Question: Im trying to work with a baseline grid of font-size:12px & line height:18px.
Most things seems to line up ok, except the H tags. The h2 tag in particular ends up with the baseline guide running through the middle of it.
This is my first shot at trying to build a website based on this so im not sure if its meant to be like that as the margins for them still allow everything else to fall into place, but the headings don't appear as i expected.
Screen shot of the result:
CSS
'''
/* reset.css */
html {margin:0;padding:0;border:0;}
body, div, span, object, iframe, h1, h2, h3, h4, h5, h6, p, blockquote, pre, a, abbr, acronym, address, code, del, dfn, em, img, q, dl, dt, dd, ol, ul, li, fieldset, form, label, legend, table, caption, tbody, tfoot, thead, tr, th, td, article, aside, dialog, figure, footer, header, hgroup, nav, section {margin:0;padding:0;border:0;font-size:100%;font:inherit;vertical-align:baseline;}
article, aside, details, figcaption, figure, dialog, footer, header, hgroup, menu, nav, section {display:block;}
body {line-height:1.5;background:white;}
table {border-collapse:separate;border-spacing:0;}
caption, th, td {text-align:left;font-weight:normal;float:none !important;}
table, th, td {vertical-align:middle;}
blockquote:before, blockquote:after, q:before, q:after {content:'';}
blockquote, q {quotes:"" "";}
a img {border:none;}
:focus {outline:0;}
/* typography.css */
html {font-size:100.01%;}
body {font-size:75%;color:#444;font-family:"Helvetica Neue", Arial, Helvetica, sans-serif;background: url("../images/gridbg.gif") repeat scroll 0 0 #FFFFFF;}
h1, h2, h3, h4, h5, h6 {font-weight:normal;color:#111;}
h1 {font-size:3em;line-height:1;margin-bottom:0.5em;}
h2 {font-size:2em;margin-bottom:0.75em;}
h3 {font-size:1.5em;line-height:1;margin-bottom:1em;}
h4 {font-size:1.2em;line-height:1.25;margin-bottom:1.25em;}
h5 {font-size:1em;font-weight:bold;margin-bottom:1.5em;}
h6 {font-size:1em;font-weight:bold;}
h1 img, h2 img, h3 img, h4 img, h5 img, h6 img {margin:0;}
'''
HTML
'''
<h1>Welcome</h1>
<p>
Feel free to select a few different date/time combinations in order of preference.
This makes it easier for us to accomodate you when it is busy.
If your prefered slot is unavailable we will contact you to confirm whether you would like to use one of the alternatives you had previously specified.
</p>
<p>
Feel free to select a few different date/time combinations in order of preference.
This makes it easier for us to accomodate you when it is busy.
If your prefered slot is unavailable we will contact you to confirm whether you would like to use one of the alternatives you had previously specified.
</p>
<h2>Welcome</h2>
<p>
Feel free to select a few different date/time combinations in order of preference.
This makes it easier for us to accomodate you when it is busy.
If your prefered slot is unavailable we will contact you to confirm whether you would like to use one of the alternatives you had previously specified.
</p>
<h3>Welcome</h3>
<p>
Feel free to select a few different date/time combinations in order of preference.
This makes it easier for us to accomodate you when it is busy.
If your prefered slot is unavailable we will contact you to confirm whether you would like to use one of the alternatives you had previously specified.
</p>
'''
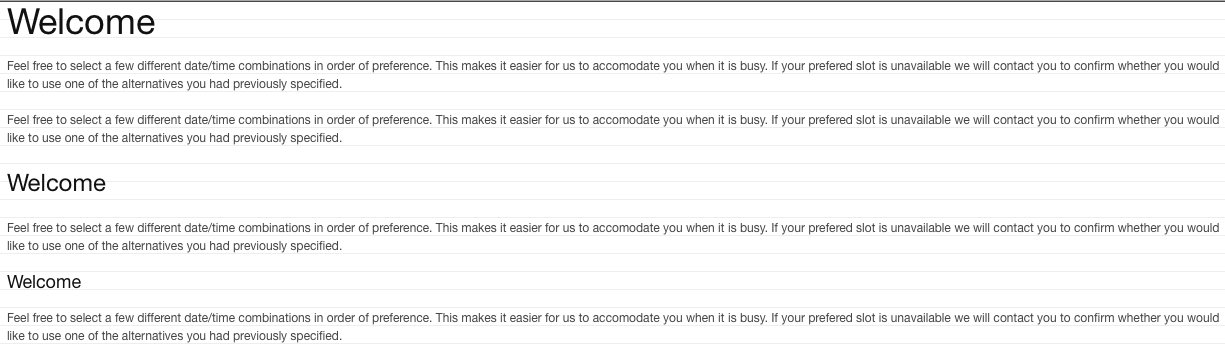
Answer: The vertical interval of the baseline grid is '18px'. The height of 'h1' is '3em', and '2em' for 'h2'. '3em' means <URL>, thus 3*12px='36px'. Thus grids run through those tags.
The baseline grid does not mean every thing should fit in grids exactly, it means the main part of the page is fitted and separated evenly, for example the '<p>'s in your code .
If you feel the gap between a 'h' tag and its following paragraph is too wide, you could add a bit 'margin-top' and reduce 'margin-botom' correspondingly of the 'h' tag.